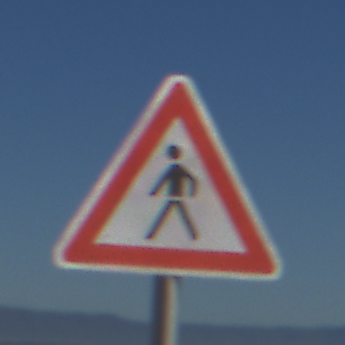
Verkehrszeichen: FussgaengerRechts
Umgebung: Outdoor, RoadRail
Tageszeit: MorningAfternoon
Wetter: Clear
Licht: Natural
Jahreszeit: NotSpecified
Kontrast: HighContrast